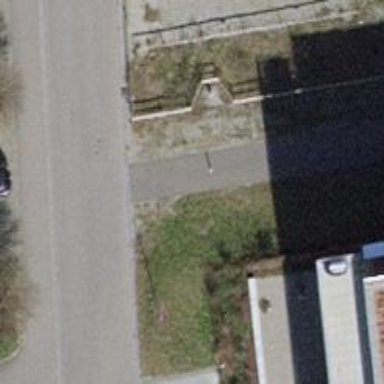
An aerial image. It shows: Bollard.